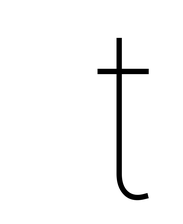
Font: Inter_Thin